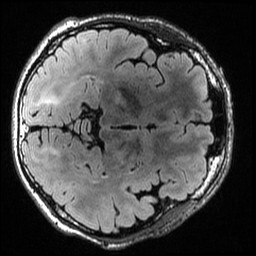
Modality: T2w
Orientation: axial
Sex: male
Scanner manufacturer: ge
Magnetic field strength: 3 T
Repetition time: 6 s
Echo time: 0.1272 s